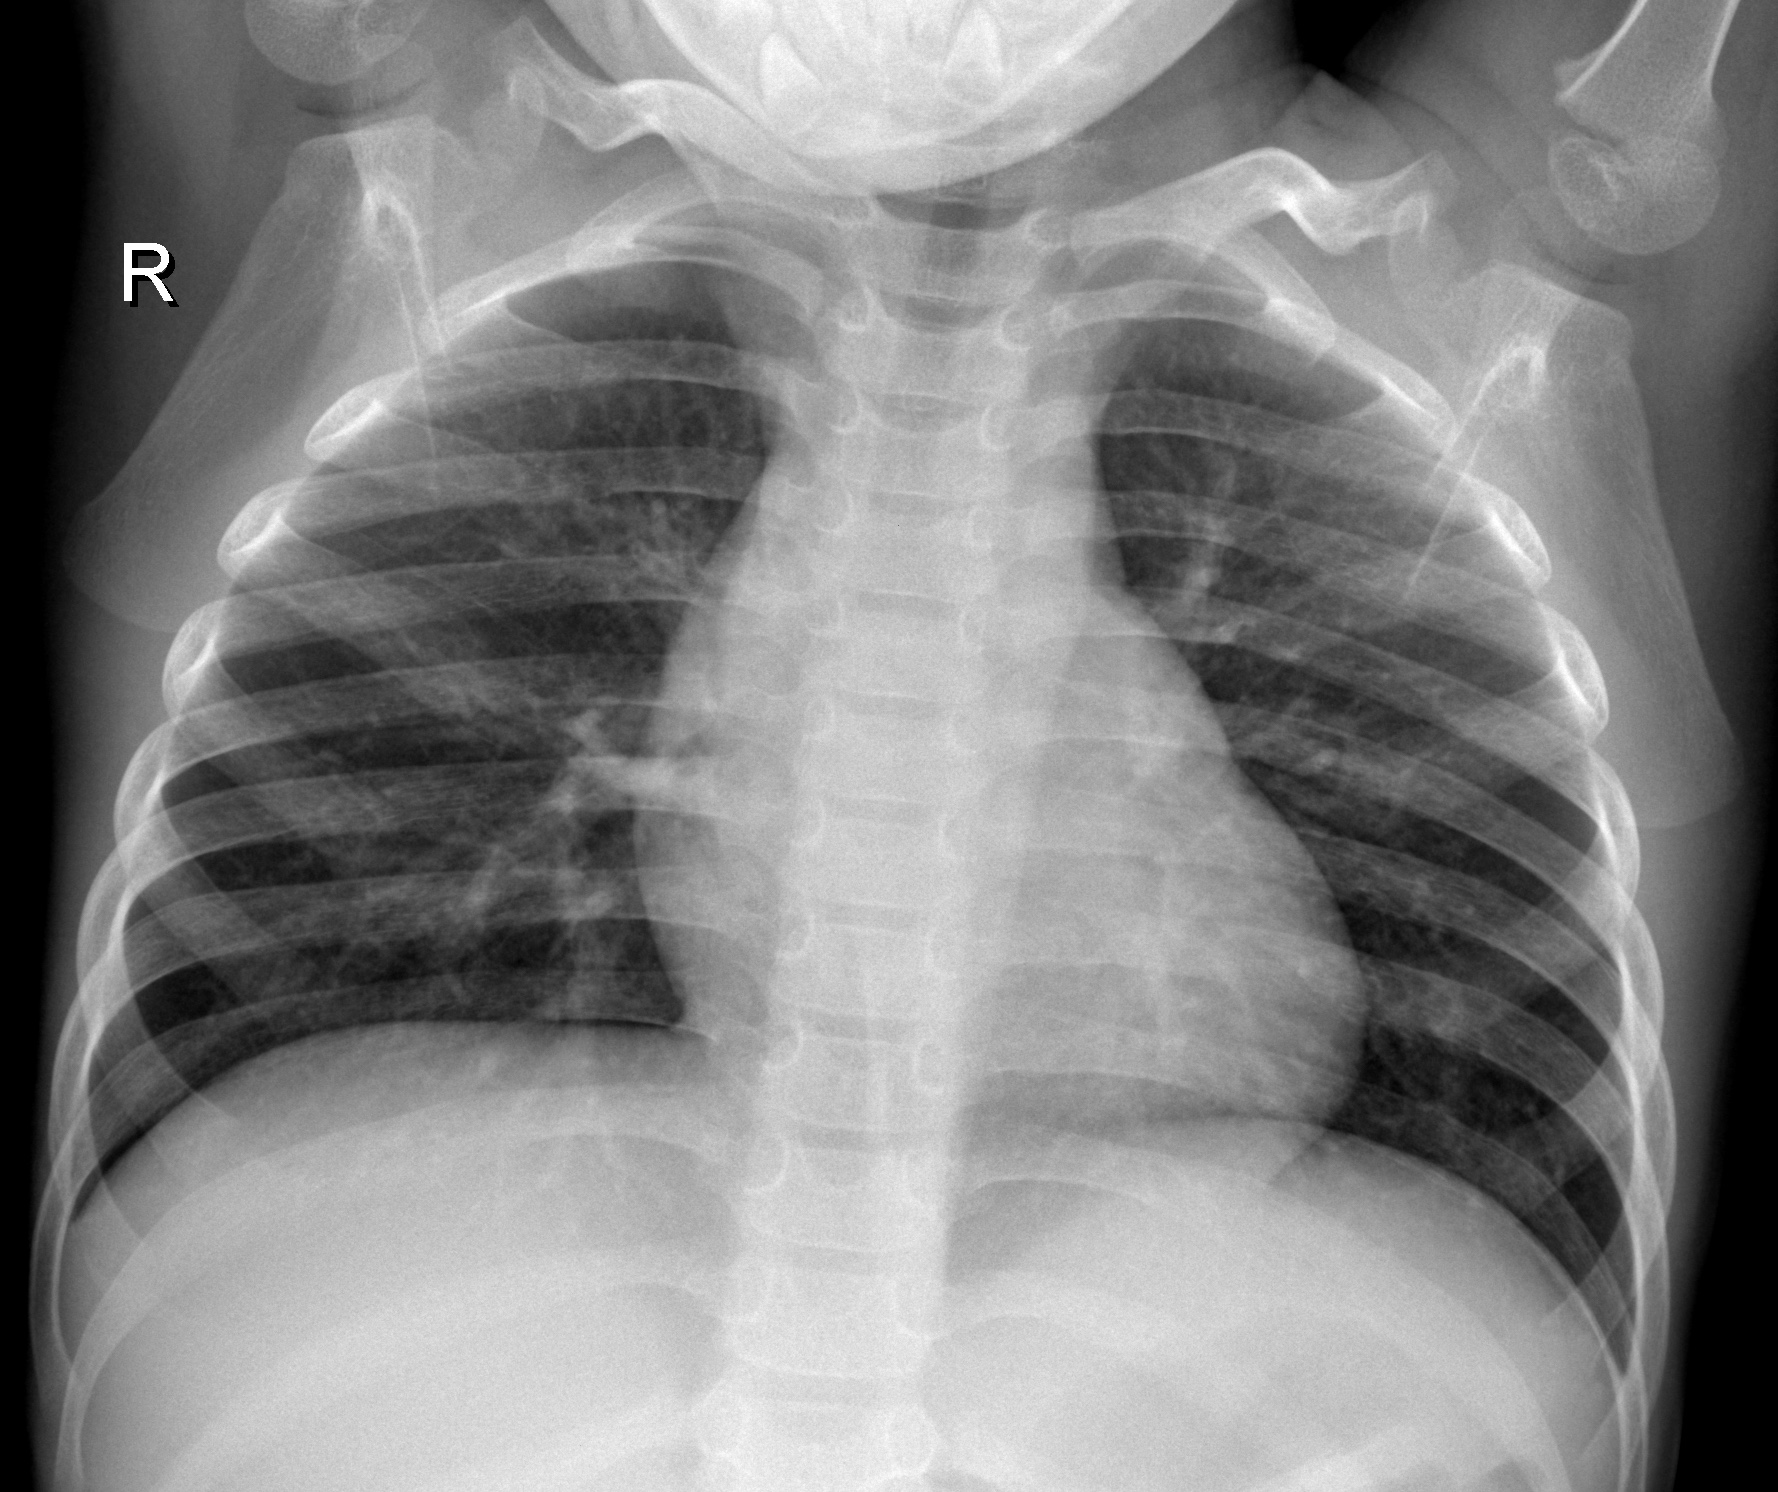
Diagnosis: NORMAL